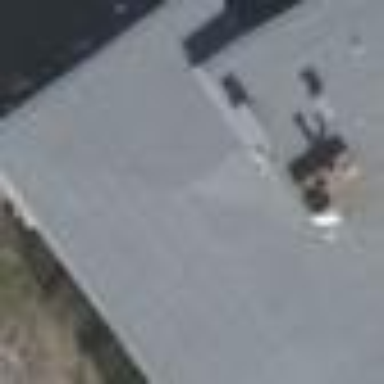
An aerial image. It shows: Flat-roofed apartment building with tar paper roofing.